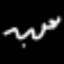
Label: squiggle